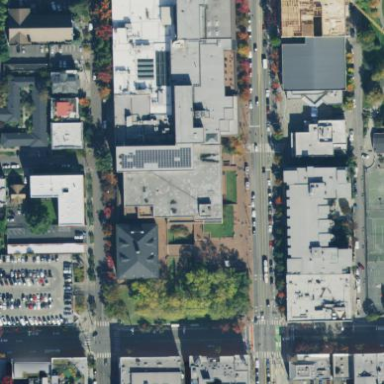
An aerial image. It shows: College.